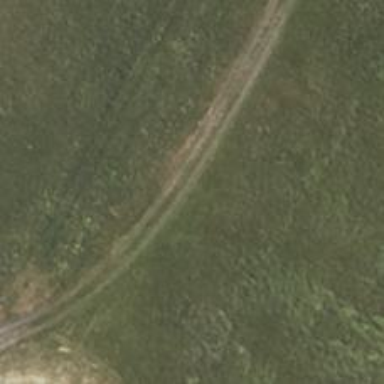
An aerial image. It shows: Grass track road with grade 5 tracktype.